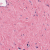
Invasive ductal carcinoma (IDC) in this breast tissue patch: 0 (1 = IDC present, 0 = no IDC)